Interaction volume radius: 5 \u00c5
Interaction volume height: 20 \u00c5
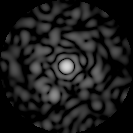
Disorder parameter: 0.8739